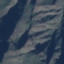
Label: HerbaceousVegetation